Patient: sex M, age 58
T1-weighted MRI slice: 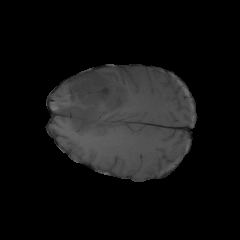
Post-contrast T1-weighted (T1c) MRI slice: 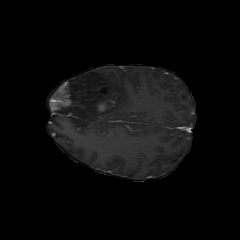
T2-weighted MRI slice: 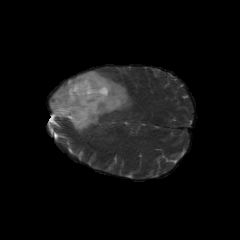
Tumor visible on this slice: yes
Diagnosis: Astrocytoma, IDH-mutant
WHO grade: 4